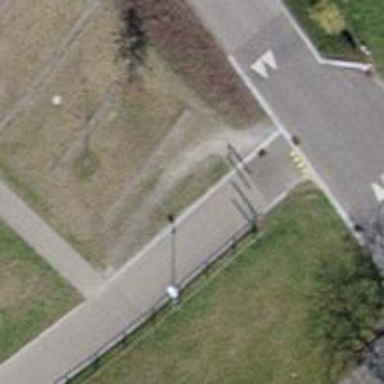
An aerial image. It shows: Cycle barrier.